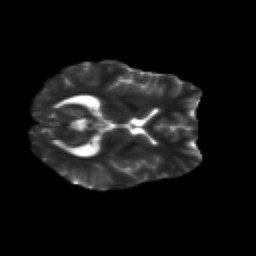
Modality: T2w
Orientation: axial
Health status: healthy
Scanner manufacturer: siemens
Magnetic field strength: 3 T
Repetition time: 12 s
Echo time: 0.092 s